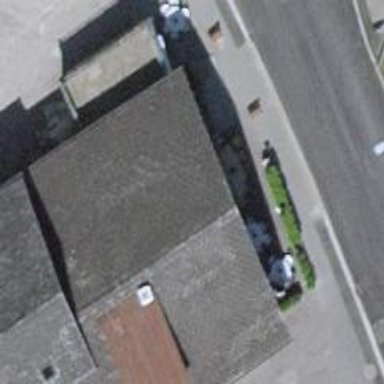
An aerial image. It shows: Restaurant.